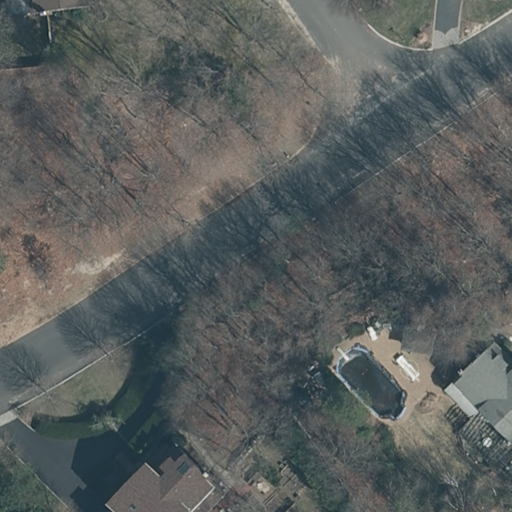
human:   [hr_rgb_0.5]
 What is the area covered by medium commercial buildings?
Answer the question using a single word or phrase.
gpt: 0m2

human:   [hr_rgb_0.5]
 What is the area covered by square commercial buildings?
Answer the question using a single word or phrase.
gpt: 0m2

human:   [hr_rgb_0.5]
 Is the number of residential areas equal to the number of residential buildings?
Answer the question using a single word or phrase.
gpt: no

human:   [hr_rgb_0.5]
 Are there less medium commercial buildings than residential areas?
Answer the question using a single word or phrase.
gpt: yes

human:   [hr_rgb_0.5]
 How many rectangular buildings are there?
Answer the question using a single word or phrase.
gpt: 1

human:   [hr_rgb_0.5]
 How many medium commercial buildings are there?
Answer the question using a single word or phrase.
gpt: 0

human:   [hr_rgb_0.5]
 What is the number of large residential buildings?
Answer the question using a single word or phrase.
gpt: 0

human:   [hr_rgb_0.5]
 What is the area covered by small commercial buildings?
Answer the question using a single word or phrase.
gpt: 0m2

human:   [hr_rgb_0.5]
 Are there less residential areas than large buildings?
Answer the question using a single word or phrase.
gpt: no

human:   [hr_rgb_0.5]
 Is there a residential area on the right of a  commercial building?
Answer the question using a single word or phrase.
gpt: no

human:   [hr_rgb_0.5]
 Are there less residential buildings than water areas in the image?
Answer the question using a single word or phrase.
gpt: no

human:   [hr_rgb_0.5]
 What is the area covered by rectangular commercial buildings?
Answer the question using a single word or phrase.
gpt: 0m2

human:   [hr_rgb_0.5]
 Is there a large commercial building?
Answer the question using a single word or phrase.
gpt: no

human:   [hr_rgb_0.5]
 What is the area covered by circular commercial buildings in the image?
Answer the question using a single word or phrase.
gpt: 0m2

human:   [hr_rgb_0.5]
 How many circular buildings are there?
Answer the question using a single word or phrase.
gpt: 0

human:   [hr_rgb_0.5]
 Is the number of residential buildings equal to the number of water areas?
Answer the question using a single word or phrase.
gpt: no

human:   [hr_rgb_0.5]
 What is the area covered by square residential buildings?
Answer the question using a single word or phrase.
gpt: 0m2

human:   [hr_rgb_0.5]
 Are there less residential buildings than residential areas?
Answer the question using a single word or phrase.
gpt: no

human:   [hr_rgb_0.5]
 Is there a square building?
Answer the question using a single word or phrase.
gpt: no

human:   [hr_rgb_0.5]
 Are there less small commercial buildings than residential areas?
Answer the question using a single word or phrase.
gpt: yes

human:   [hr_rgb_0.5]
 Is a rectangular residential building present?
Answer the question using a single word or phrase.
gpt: yes

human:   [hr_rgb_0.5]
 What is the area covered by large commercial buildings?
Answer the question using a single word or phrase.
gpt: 0m2

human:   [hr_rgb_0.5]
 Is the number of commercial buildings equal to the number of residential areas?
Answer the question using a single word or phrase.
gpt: no

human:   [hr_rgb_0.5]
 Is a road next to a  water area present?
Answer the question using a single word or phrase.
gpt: no

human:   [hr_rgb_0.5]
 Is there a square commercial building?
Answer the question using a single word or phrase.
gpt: no

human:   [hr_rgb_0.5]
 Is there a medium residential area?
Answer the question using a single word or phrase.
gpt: no

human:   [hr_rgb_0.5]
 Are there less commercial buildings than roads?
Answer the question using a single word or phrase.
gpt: yes

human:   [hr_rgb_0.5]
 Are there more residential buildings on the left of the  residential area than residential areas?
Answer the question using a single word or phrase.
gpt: yes

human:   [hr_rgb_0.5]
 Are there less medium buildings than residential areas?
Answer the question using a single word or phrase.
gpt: no

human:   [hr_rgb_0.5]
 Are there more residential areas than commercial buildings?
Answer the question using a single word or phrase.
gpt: yes

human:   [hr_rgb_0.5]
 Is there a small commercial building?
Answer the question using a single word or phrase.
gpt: no

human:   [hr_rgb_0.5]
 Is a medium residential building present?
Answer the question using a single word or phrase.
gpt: yes

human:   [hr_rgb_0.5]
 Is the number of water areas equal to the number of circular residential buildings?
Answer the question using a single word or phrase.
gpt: yes

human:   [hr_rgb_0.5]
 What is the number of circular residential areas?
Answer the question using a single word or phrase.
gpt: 0

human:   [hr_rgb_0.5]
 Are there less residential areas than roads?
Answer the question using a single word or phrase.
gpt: yes

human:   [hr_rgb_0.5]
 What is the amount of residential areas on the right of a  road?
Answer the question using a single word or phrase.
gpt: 0